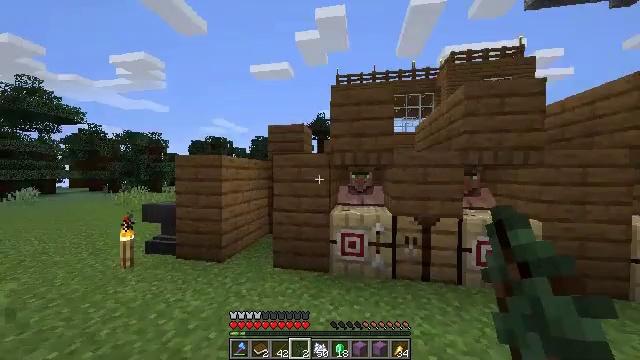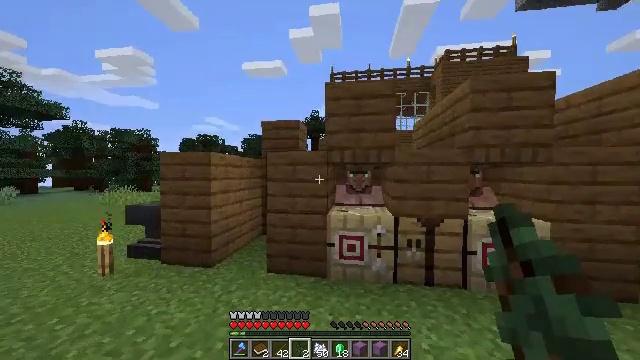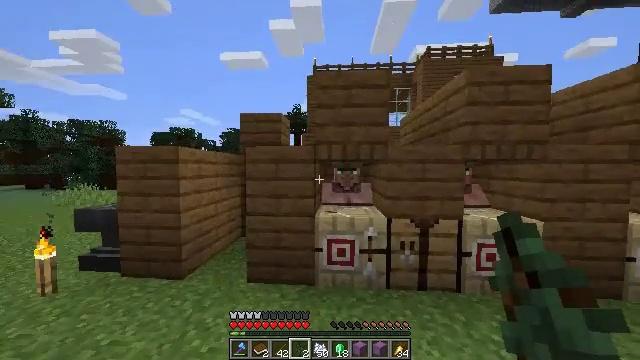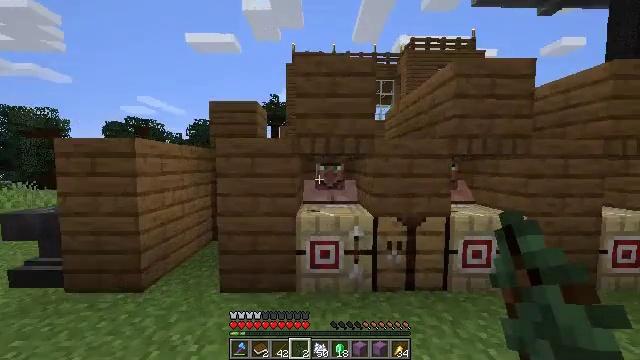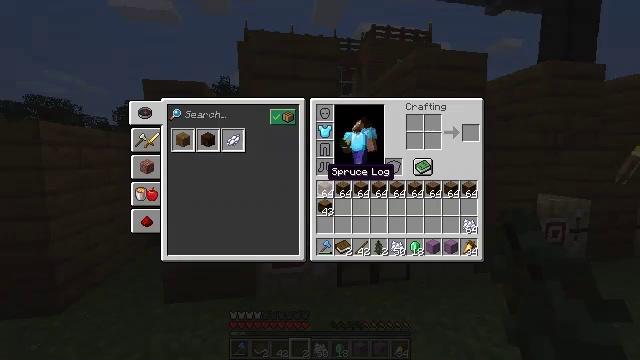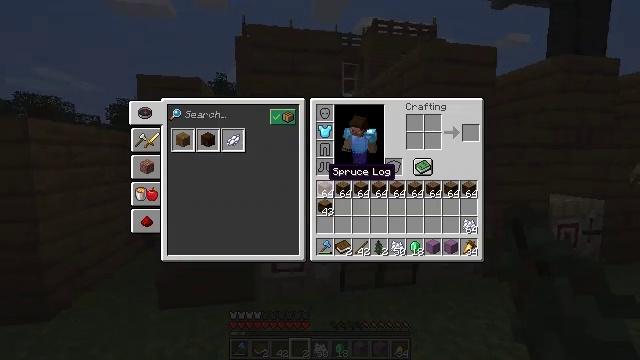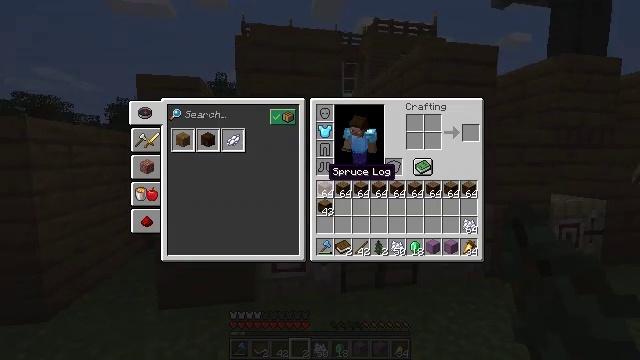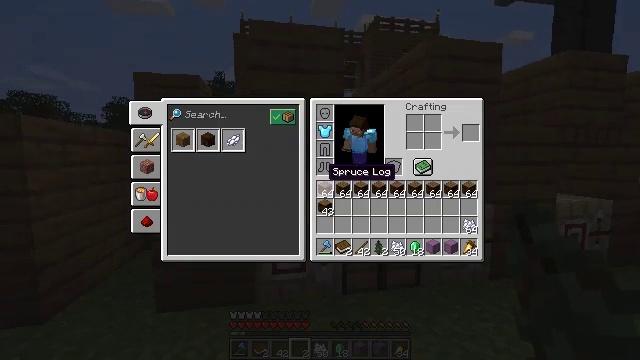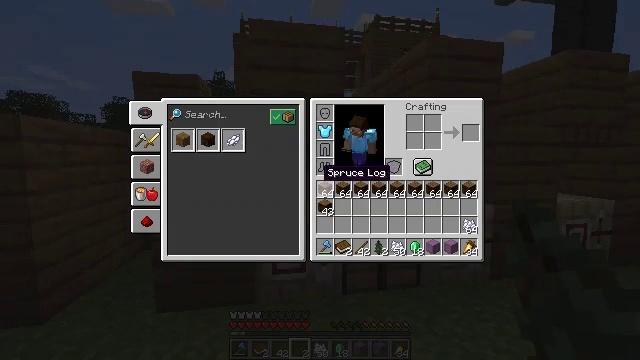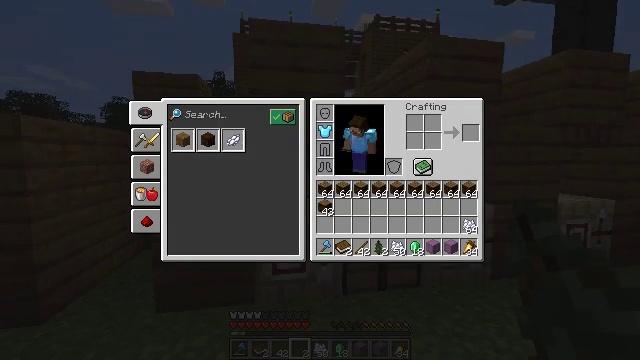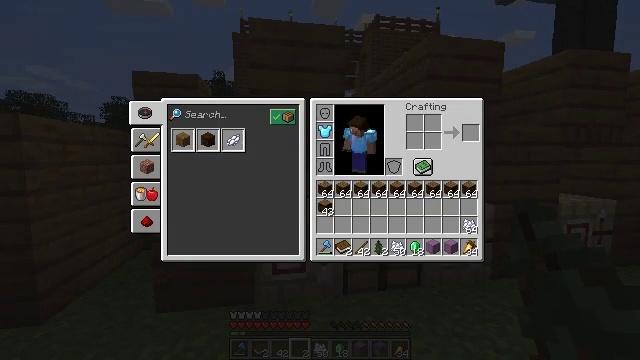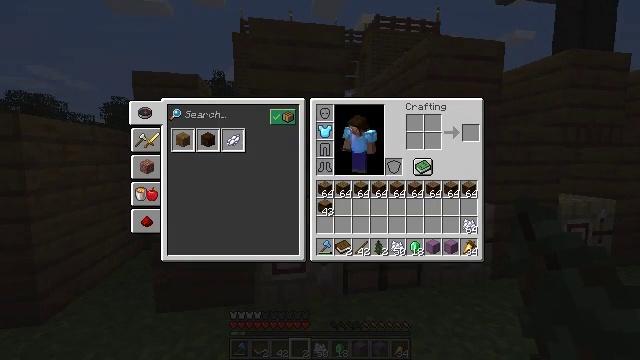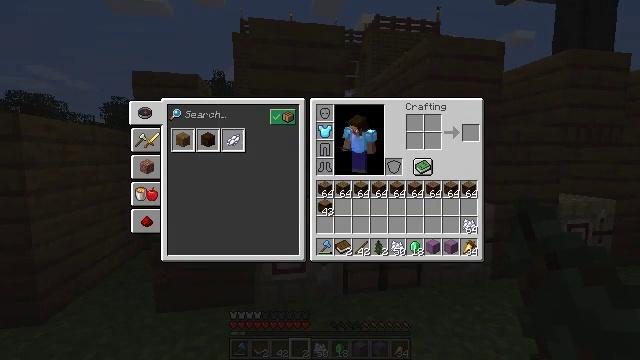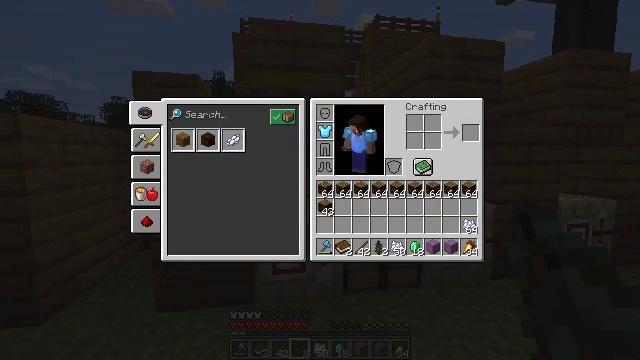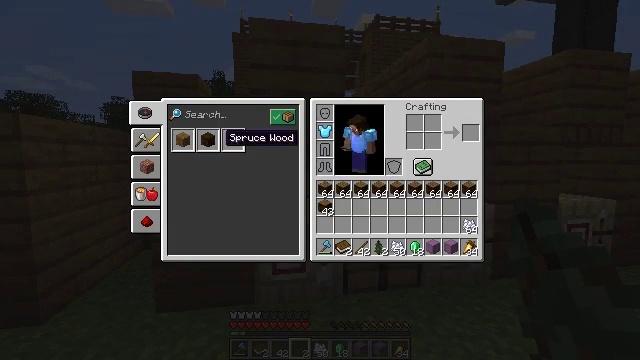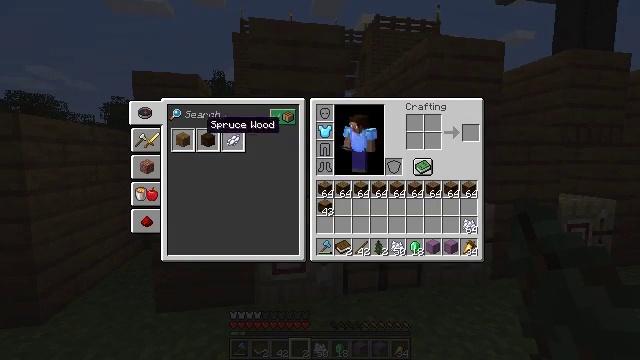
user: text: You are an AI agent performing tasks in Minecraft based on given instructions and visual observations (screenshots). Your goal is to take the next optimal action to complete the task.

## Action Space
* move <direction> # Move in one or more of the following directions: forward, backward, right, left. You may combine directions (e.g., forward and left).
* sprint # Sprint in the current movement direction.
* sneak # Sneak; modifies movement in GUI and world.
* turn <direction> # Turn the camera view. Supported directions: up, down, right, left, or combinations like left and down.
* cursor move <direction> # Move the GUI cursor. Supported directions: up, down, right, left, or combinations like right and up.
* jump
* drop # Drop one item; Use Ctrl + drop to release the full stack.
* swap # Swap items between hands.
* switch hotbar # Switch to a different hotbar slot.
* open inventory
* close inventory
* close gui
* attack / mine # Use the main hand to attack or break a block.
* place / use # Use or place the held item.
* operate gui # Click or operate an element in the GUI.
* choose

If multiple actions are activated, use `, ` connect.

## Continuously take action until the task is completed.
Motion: motion action
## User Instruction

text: Convert spruce logs into planks.
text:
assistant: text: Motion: move forward, turn right
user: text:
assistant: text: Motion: turn right and down
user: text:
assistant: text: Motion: turn right
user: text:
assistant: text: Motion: turn right and down, open inventory
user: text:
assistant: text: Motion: open inventory
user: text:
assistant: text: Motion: open inventory
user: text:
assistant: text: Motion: no_op
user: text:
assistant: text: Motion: no_op
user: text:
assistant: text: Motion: cursor move left
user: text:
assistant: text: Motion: cursor move left
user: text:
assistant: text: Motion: sneak, cursor move left
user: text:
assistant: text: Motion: sneak, cursor move left
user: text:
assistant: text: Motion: sneak
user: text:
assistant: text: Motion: sneak, cursor move left and up
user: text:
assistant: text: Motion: sneak, cursor move left and up
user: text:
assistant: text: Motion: sneak
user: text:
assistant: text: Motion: sneak, cursor move left and down
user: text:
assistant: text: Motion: sneak
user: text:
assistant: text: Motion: sneak
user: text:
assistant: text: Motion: sneak
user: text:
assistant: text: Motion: sneak
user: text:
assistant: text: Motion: sneak, operate gui
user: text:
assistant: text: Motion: sneak, operate gui
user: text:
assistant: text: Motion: sneak, operate gui
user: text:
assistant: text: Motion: sneak, cursor move right and up
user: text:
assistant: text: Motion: sneak, cursor move right
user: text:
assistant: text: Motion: sneak, cursor move right
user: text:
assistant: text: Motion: sneak, cursor move right
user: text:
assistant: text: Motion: sneak, cursor move left and down
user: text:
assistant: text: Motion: sneak, cursor move left and down